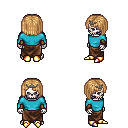
a pixel art fantasy rpg character, male body template, skeleton, teal long-sleeve shirt, robe skirt, light blonde pageboy hairstyle, iron tiara, leather bracers, gold boots, four views (front, back, left, right), 2x2 character sprite sheet, small pixel art, hard edges, no anti-aliasing